Question: For example: instead "Juan Dela Cruz Eugenio" to become "Juan DC. Eugenio"

My attempt:
'''
SELECT
(
UPPER(lastName)
+ ', '
+UPPER(SUBSTRING(firstName,1,1)) + LOWER(SUBSTRING(firstName,2,99))
+' '
+Suffix
+' '
+(
case
when tb_persons.middleName = '' or tb_persons.middleName = ' ' or tb_persons.middleName is null
then ''
else
UPPER(SUBSTRING(tb_persons.middleName,1,1))+'.'
end)
) as name,
UPPER(SUBSTRING(firstName,1,1)) + LOWER(SUBSTRING(firstName,2,99)) as 'firstName',
UPPER(lastName) as 'lastName',middleName
FROM tb_persons
'''
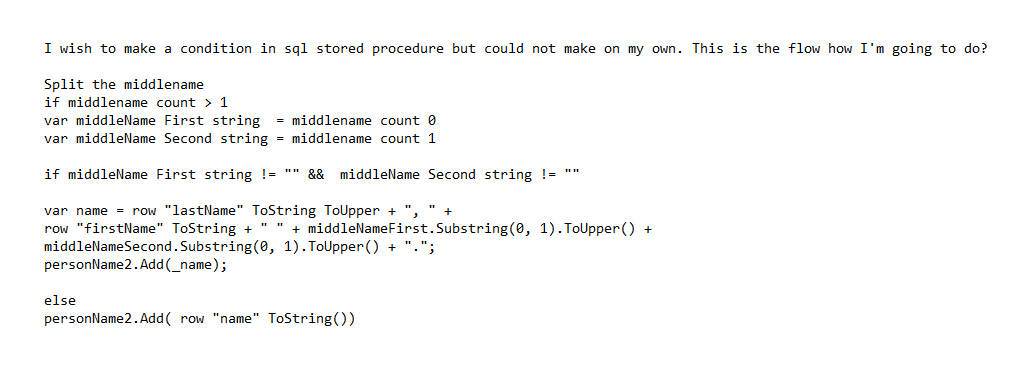
Answer: You were told already, that dealing with names can be very tricky...
You might try something along this:
--A to simulate your issue
'''
DECLARE @mockupTable TABLE(ID INT IDENTITY, YourNameString VARCHAR(1000));
INSERT INTO @mockupTable VALUES
('Juan Dela Cruz Eugenio')
,('Jhon Lester')
,('Jhon MiddleName Lester')
,('Pablo Diego Jose Francisco de Paula Juan Nepomuceno Maria de los Remedios Cipriano de la Santisima Trinidad Ruiz y Picasso');
'''
--The query
'''
SELECT castedAndSplit.value('/x[1]','nvarchar(100)') AS FirstName
,CASE castedAndSplit.value('count(/x)','int') WHEN 1 THEN ''
WHEN 2 THEN ''
WHEN 3 THEN CONCAT(castedAndSplit.value('substring(/x[2],1,1)','nchar(1)')
,'.')
ELSE CONCAT(castedAndSplit.value('substring(/x[2],1,1)','nchar(1)')
,castedAndSplit.value('substring(/x[3],1,1)','nchar(1)')
,'.') END AS MiddleName
,castedAndSplit.value('/x[last()]','nvarchar(100)') AS LastName
FROM @mockupTable t
CROSS APPLY(SELECT CAST('<x>' + REPLACE((SELECT t.YourNameString AS [*] FOR XML PATH('')),' ','</x><x>')+ '</x>' AS XML)) A(castedAndSplit);
'''
The result
'''
FirstName MiddleName LastName
Juan DC. Eugenio
Jhon Lester
Jhon M. Lester
Pablo DJ. Picasso
'''
Hint: To concatenate the three in one is easy, I leave this up to you...
The idea in short:
With a trick using some string replacements we can convert the string to XML, where every fragment is taken separately.
Now we can pick the first and the last element and take them as FirstName and as LastName.
For the MiddleName we can use the count of fragments. 1 or 2 fragments won't have a middle name, 3 fragments will have one name in the middle and any counter higher than 3 will use the 2nd and the 3rd fragments initial.